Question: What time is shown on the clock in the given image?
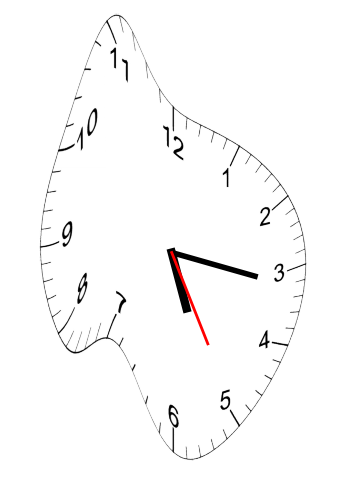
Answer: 05:16:25